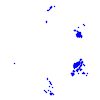
Particle: proton